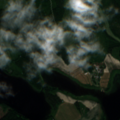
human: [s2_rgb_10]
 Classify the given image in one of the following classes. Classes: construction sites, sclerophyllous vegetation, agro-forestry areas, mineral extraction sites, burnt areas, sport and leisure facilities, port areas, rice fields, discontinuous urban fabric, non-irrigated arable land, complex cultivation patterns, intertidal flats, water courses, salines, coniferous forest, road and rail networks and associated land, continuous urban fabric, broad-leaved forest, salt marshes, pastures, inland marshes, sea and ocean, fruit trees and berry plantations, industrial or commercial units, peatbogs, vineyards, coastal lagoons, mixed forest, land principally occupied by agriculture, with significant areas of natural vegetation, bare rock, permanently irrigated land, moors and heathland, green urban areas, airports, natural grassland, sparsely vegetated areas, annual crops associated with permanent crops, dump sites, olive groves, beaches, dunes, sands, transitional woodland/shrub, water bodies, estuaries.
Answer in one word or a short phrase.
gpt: land principally occupied by agriculture, with significant areas of natural vegetation, mixed forest, transitional woodland/shrub, water bodies